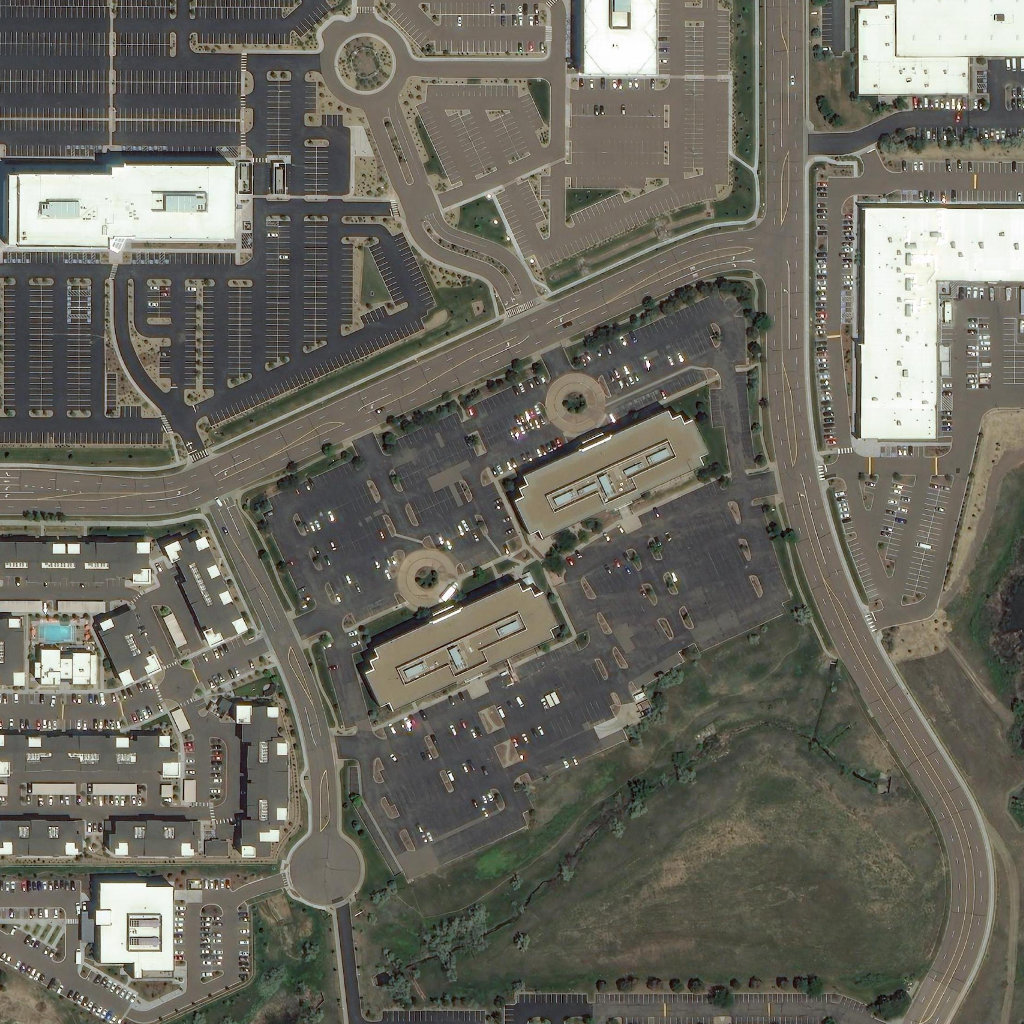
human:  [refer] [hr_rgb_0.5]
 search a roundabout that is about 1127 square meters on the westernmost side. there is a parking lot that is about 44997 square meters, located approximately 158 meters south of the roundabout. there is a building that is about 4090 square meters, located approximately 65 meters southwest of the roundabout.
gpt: <box>[[30, 0, 40, 11, 0]]</box>

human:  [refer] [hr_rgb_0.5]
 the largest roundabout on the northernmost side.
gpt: <box>[[30, 0, 40, 11, 0]]</box>

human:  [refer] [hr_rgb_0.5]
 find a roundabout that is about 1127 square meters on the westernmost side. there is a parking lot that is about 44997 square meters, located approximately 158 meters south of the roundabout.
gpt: <box>[[30, 0, 40, 11, 0]]</box>